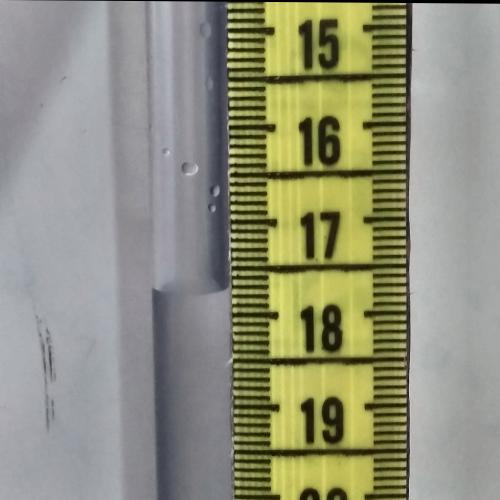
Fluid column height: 17.7 cm